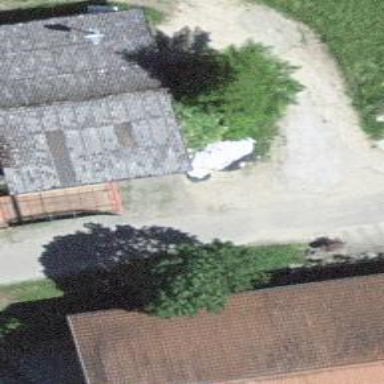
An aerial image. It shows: Garage building.